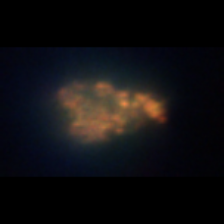
Taxon: Unknown_detritus
Group: Unknown